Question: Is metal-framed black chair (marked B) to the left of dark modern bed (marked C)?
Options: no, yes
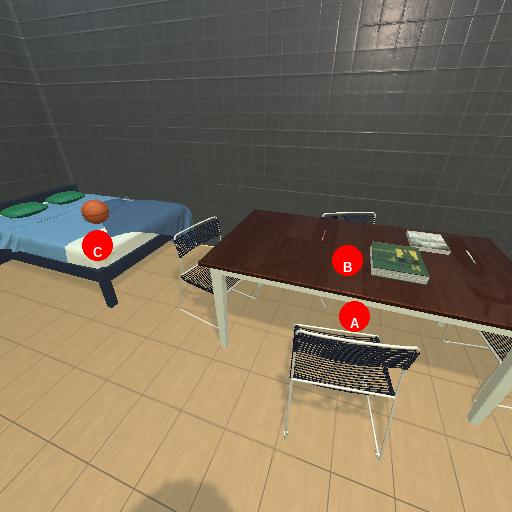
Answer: no